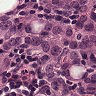
Metastatic tissue present: yes